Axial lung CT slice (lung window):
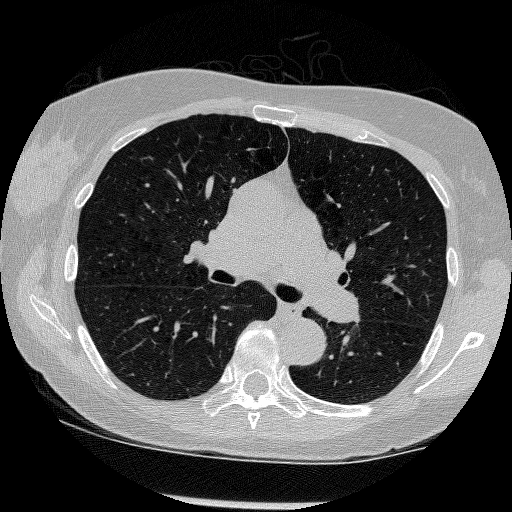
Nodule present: no